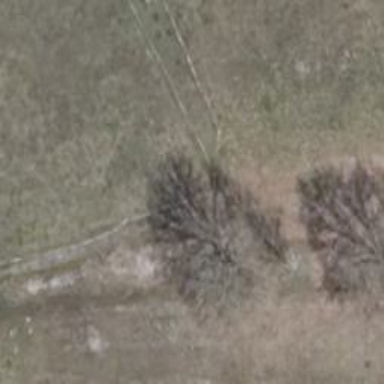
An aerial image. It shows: Deciduous broadleaved tree.